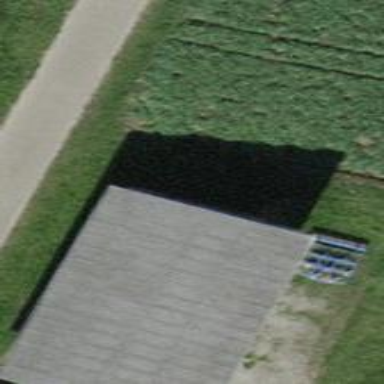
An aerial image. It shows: Greenhouse.